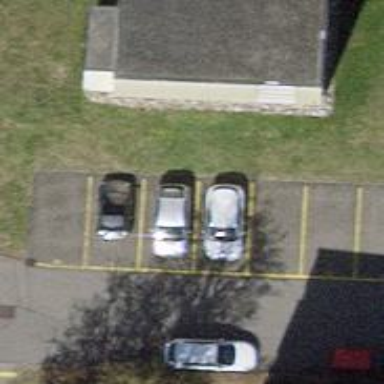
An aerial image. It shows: Parking area with asphalt surface.